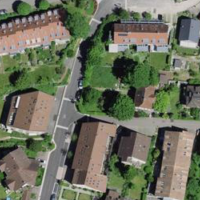
EUNIS habitat code: 54
Species observed at this site:
Himantoglossum hircinum